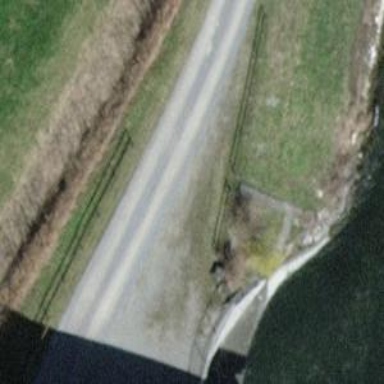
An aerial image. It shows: Culvert tunnel serving as fish pass for the waterway.